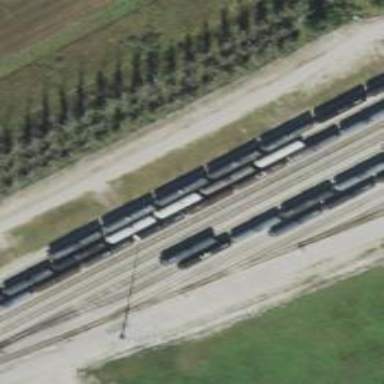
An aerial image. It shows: Railway yard in service.